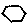
Label: hexagon